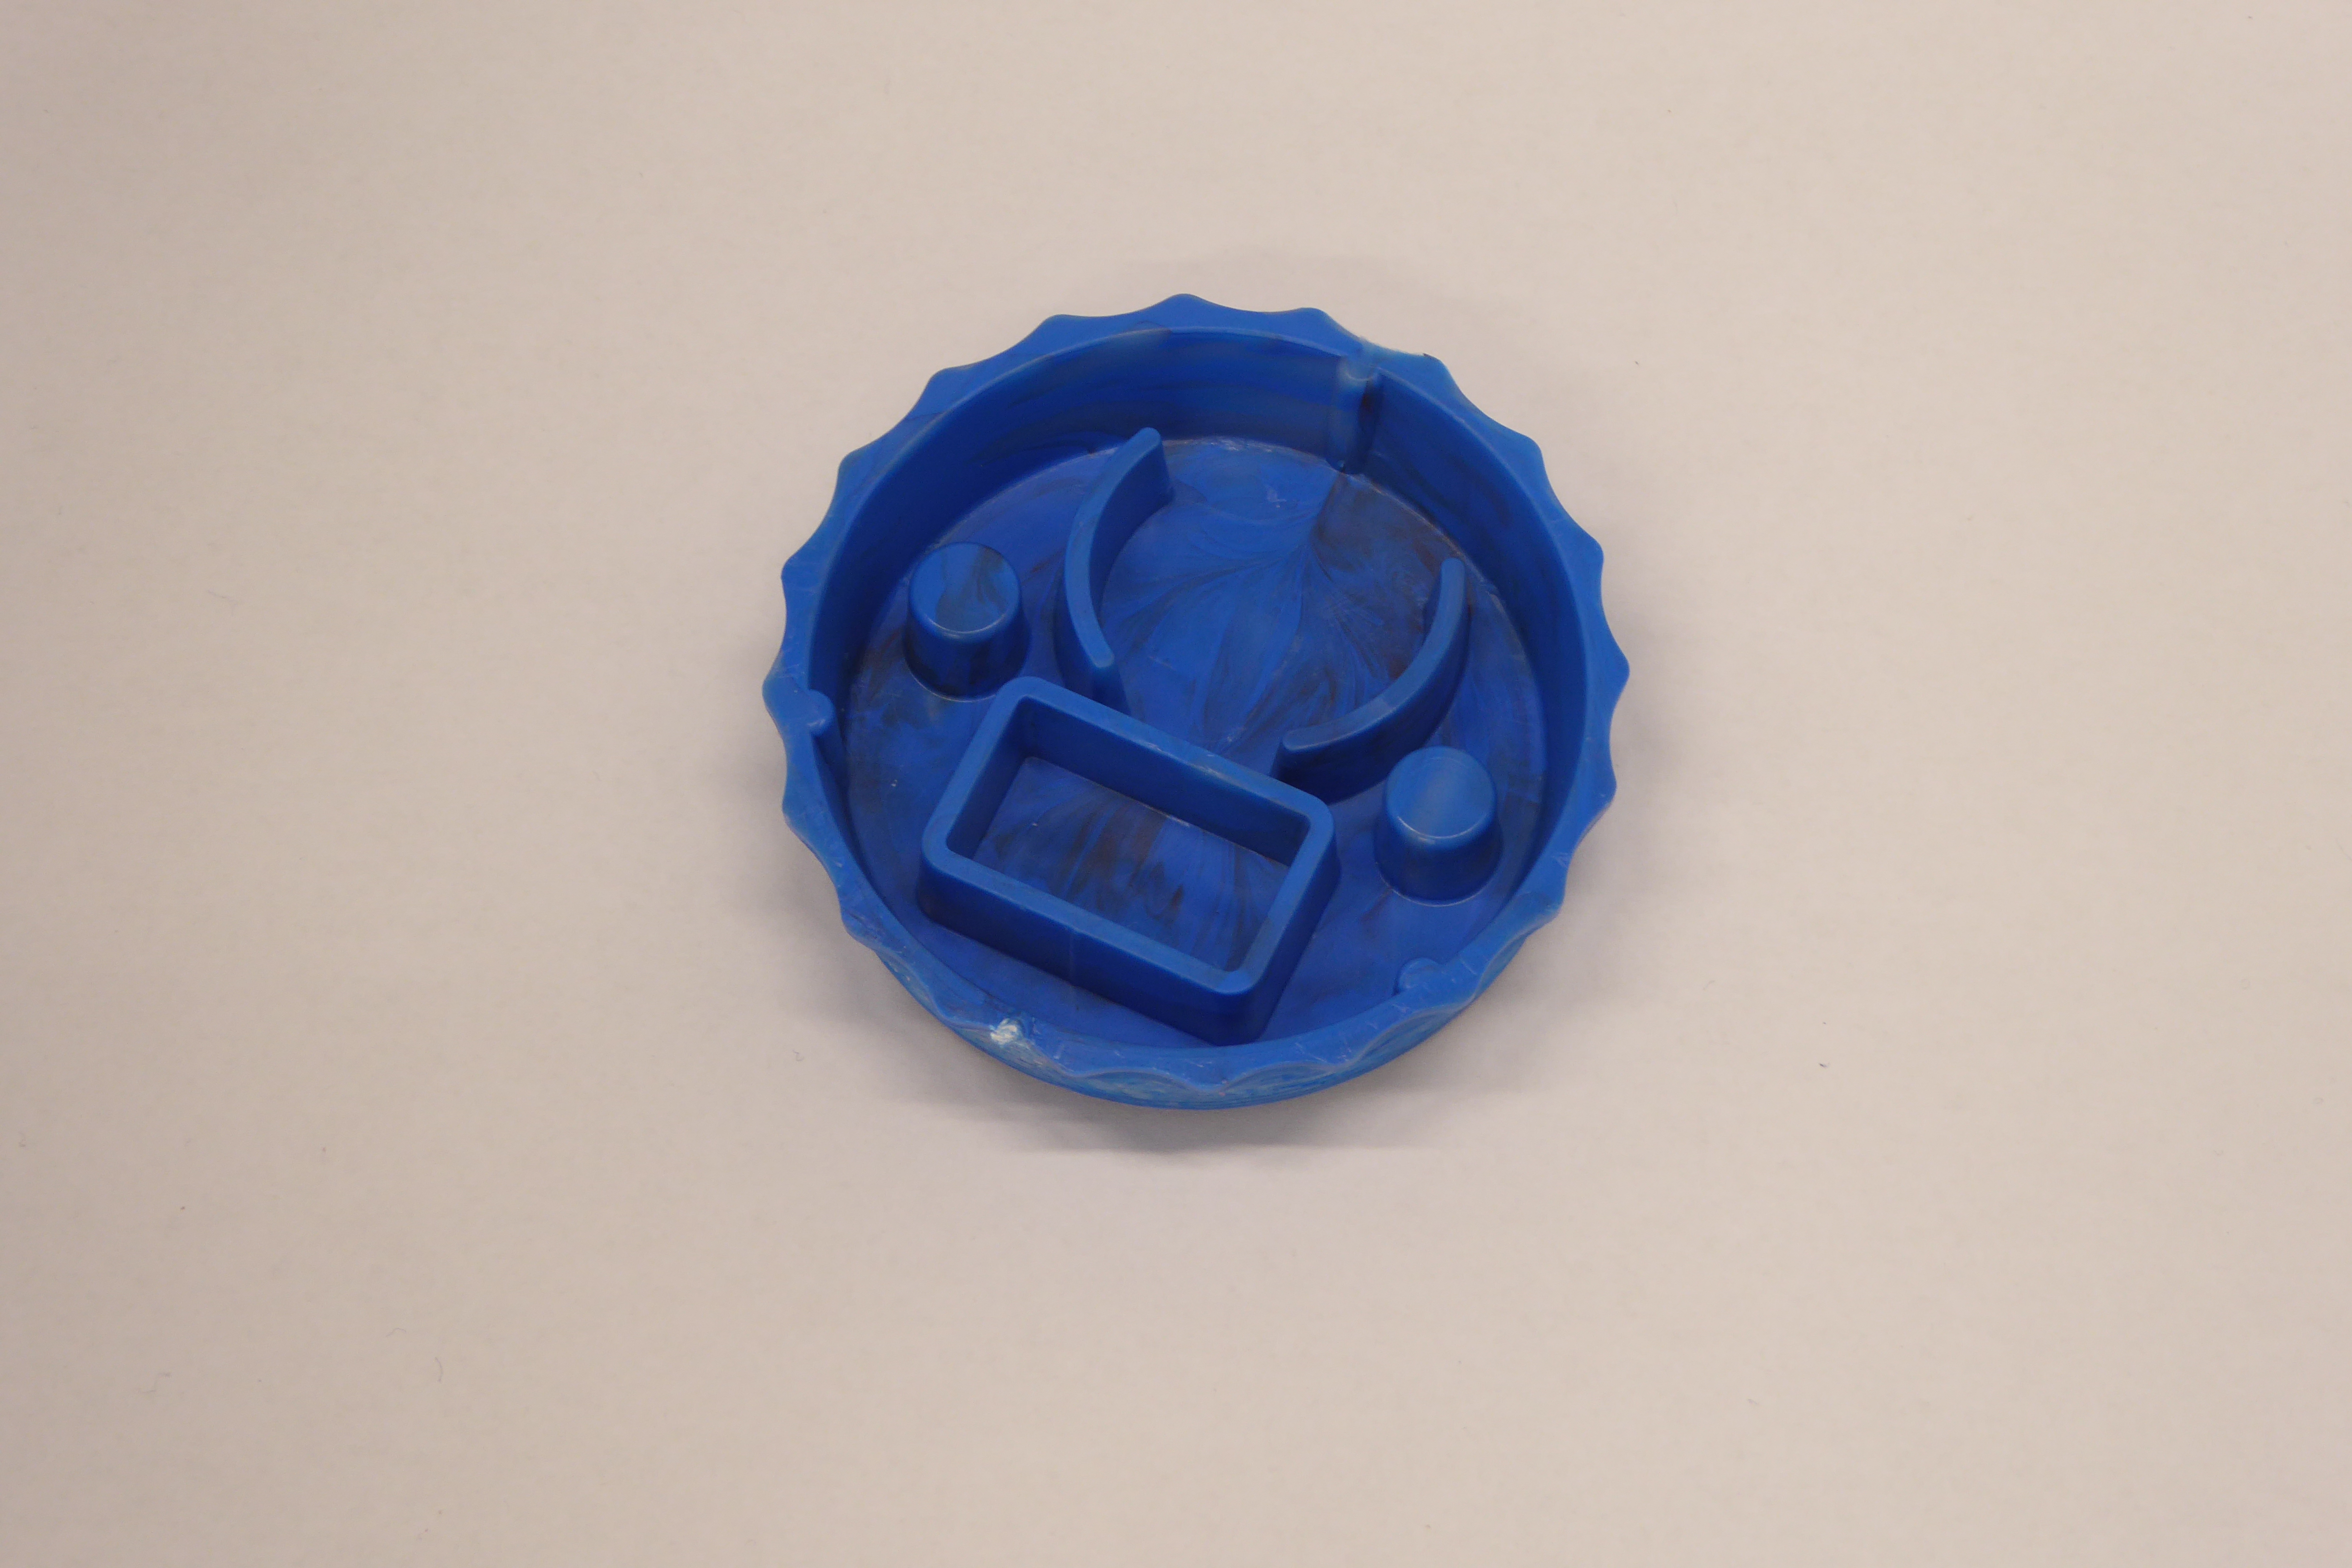
Label: Bottle Opener - Cover